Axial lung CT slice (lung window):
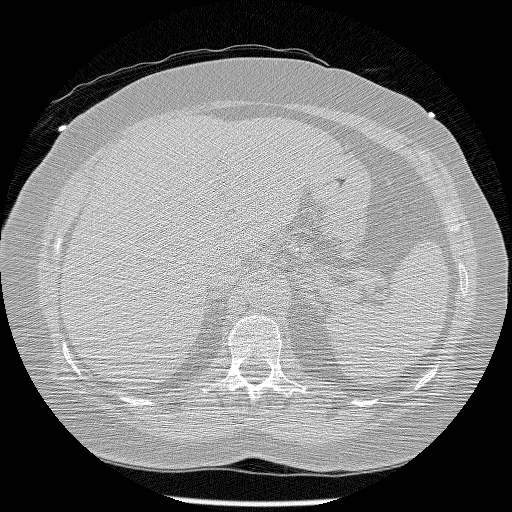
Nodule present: no